Question: I have imported the certificate -
but still I am getting the below message and it doesn't record.
Please suggest.
Steps I followed:
Under , I have added a ''HTTP(S) Test Script Recorder'' > then a ''Sample Controller''.
I am clicking the Start button in the to start recording.
I have set the Port to and same I have set in my IE web browser.

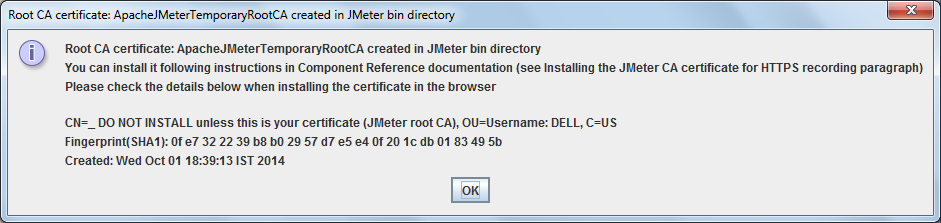
Answer: To be sure to setup correctly recording use Recording Template.

Then configure your browser to point to the proxy host / ports
Check it's ok by calling a page in browser BEFORE STARTING RECORDER, if you get proxy error then it's OK if you get the page, fix your proxy settings in Browser.
Start Browser
Call Https Page and accept exception
Read this:
- <URL>